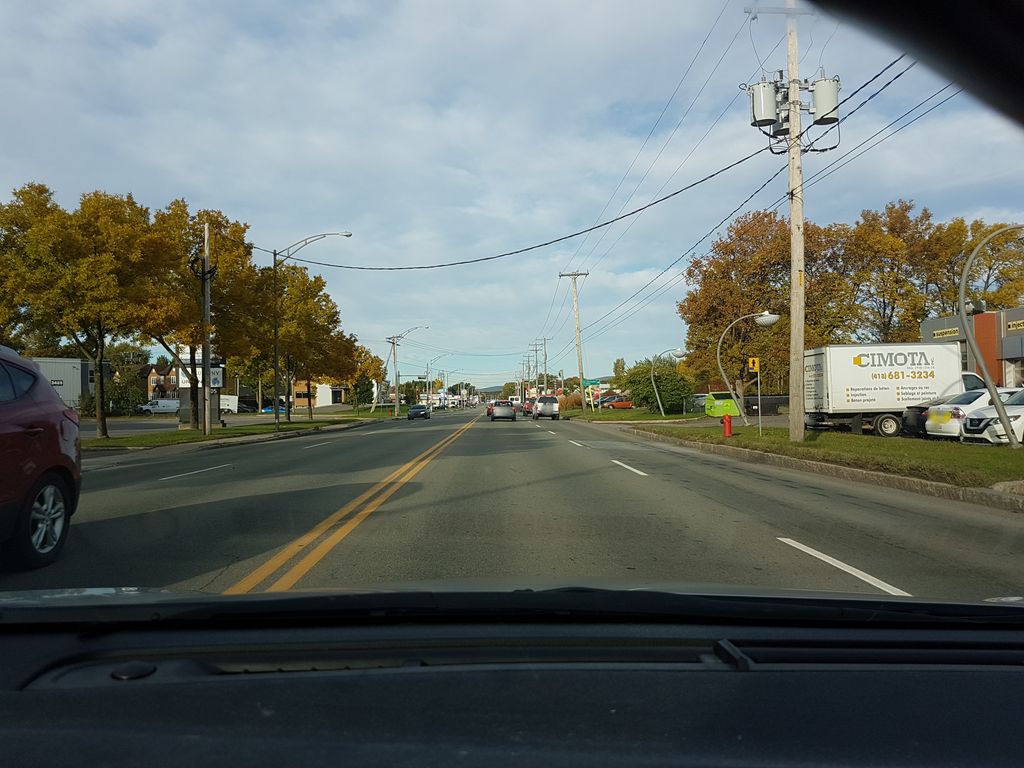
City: quebec_city